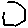
Label: hexagon